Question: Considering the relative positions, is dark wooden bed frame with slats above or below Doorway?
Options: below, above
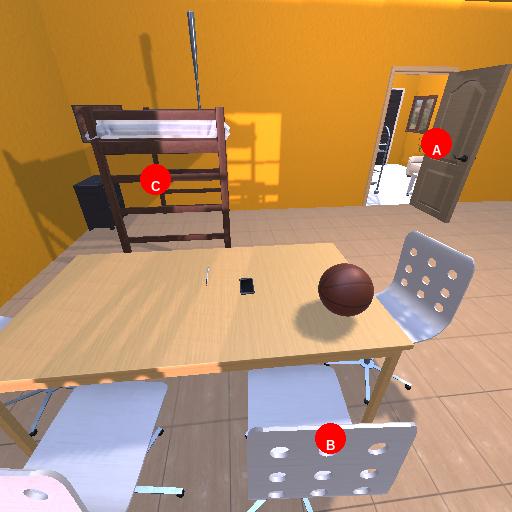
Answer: below